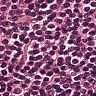
Metastatic tissue present: no